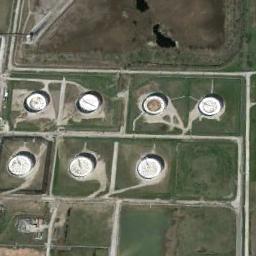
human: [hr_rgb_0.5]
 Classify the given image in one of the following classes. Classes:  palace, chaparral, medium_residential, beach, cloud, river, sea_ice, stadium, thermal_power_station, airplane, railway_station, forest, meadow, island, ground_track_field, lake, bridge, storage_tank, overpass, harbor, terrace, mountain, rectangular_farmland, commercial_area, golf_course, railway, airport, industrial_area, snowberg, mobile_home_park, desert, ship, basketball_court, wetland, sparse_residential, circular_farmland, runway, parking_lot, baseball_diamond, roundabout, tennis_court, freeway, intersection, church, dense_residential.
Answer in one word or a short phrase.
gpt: storage_tank